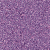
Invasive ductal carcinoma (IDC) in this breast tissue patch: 1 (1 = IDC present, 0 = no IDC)